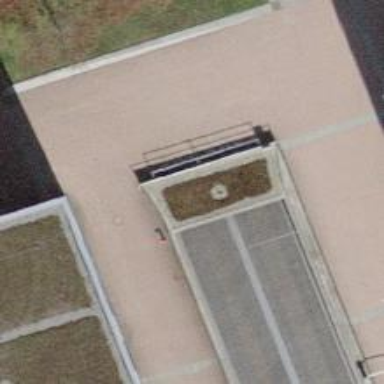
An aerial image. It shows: Parking entrance.